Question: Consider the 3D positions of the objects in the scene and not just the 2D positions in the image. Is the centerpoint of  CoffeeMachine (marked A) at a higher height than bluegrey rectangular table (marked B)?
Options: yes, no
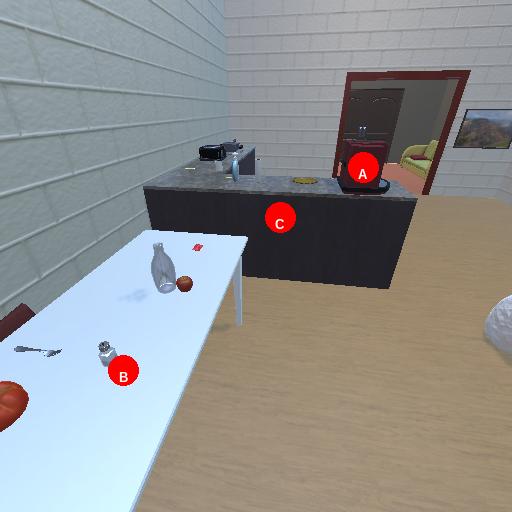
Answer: yes